Question: I am making a game, and it involves a sandstorm. I decided that the basic concept would be that I would make an image that looks roughly like a sandstorm, and then decorate it with some particles/whatever else it takes.
I ran into an issue at step one. I threw together a simple image for testing purposes:

I added that to my game, and the FPS dropped by 60%. I was surprised by the effect one image had, but I wasn't too worried about it. I cut the resolution of the image in half, and again, lots of lag.
Is spritekit/iOS really that bad at handling moderately sized images with alpha? I read on another question that the simulator is bad at rendering, but that can't be the entire problem.
Is there any hope for getting this to render without slicing my performance? The particles work well, everything else runs at 60fps just fine, but the addition of this image is apparently a severe drain on resources.
EDIT: I tested my game out on my phone, and I got no lag. So apparently, the simulator is just really bad at rendering after all. At the same time, I am curious as to how to speed up performance, as there is clearly some kind of lag going on.
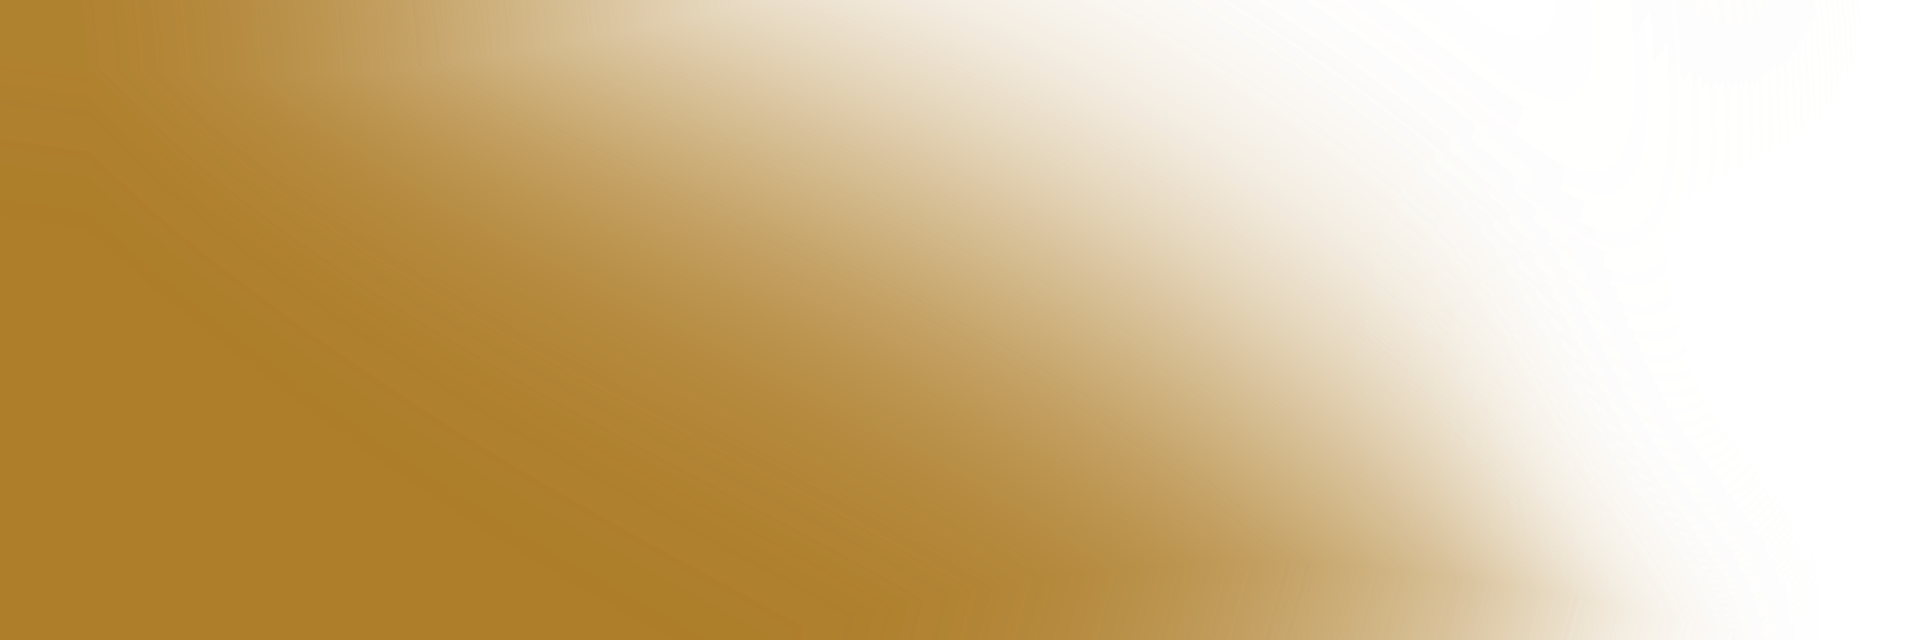
Answer: I'm no expert on SpriteKit, but I had similar experiences with plain core animation and layering.
The issue is that an image with alpha, even for the "opaque" parts of it, it introduces a redrawing call on all the sublayers underneath it for every time it moves. First check if this is actually the problem, and then, try one of this, and see if it improves:
1. SKCropNode could prevent for rendering the underneath elements
2. Tile the image so only the border has alpha
3. Snapshot the underneath layers.
4. Reduce the amount of nodes being rendered, hide the ones that are "under the sandstorm".
And you should be using real devices to test performance of your game, you cannot rely on the simulator for that.